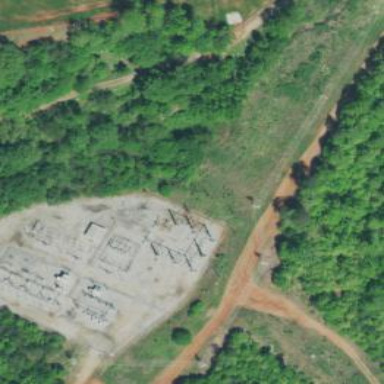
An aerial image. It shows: Distribution level power substation enclosed by fence.